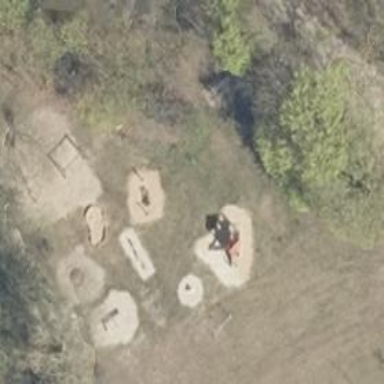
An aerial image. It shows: Playground with various play structures.